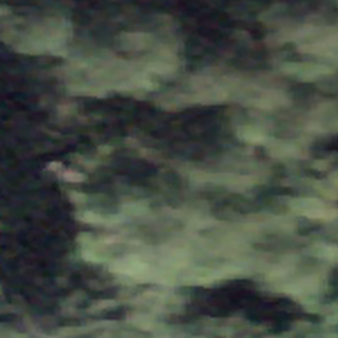
Label: other